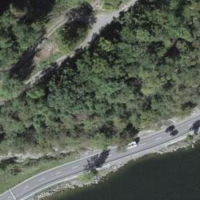
EUNIS habitat code: 41
Species observed at this site:
Phalacrocorax carbo
Corvus corone
Podiceps cristatus
Larus michahellis
Cygnus olor
Fulica atra
Anas platyrhynchos
Parus major
Certhia familiaris
Turdus viscivorus
Columba palumbus
Motacilla alba
Turdus merula